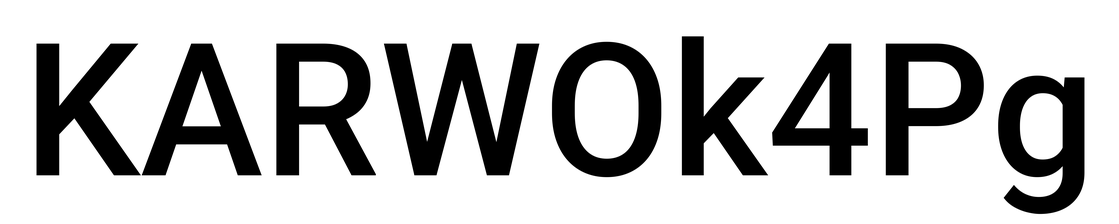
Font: Roboto_Medium